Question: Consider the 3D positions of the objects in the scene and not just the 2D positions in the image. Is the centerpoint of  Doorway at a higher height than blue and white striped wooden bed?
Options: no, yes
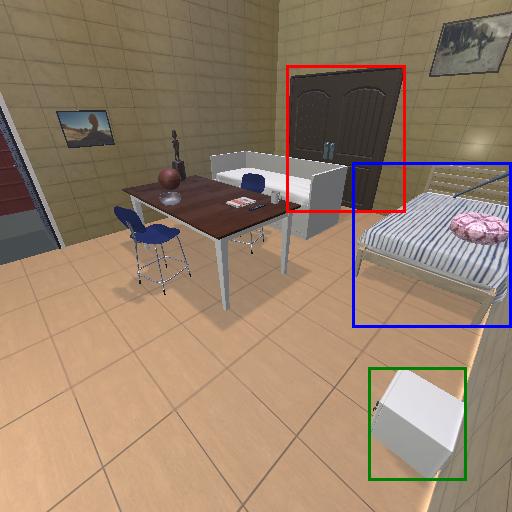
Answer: no